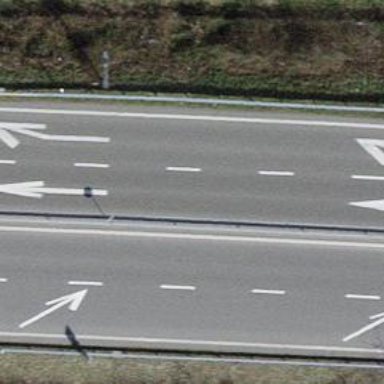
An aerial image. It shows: Motorway link.